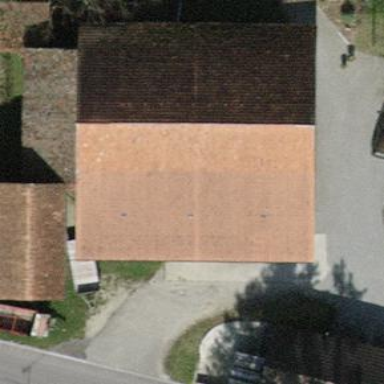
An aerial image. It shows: Farm building.